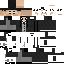
A male human skin with medium skin, wearing brown long hair dressed in a blue suit and black pants, featuring a closed mouth.